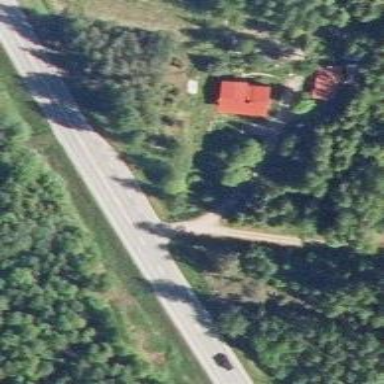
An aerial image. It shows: Asphalt road classified as trunk highway.